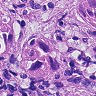
Metastatic tissue present: yes